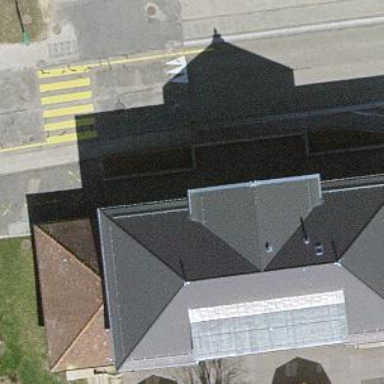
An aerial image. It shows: School building.